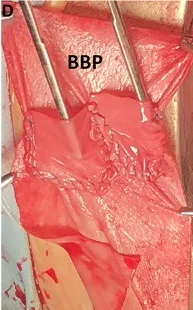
The operation was completed (G). BBP, bovine pericardial patch; PA, pulmonary artery; RA, right atrium; RV, right ventricle; RVOT, right ventricular outflow tract; TV, tricuspid valve.
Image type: medical_photograph (other_medical_photograph)